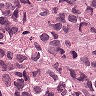
Metastatic tissue present: yes